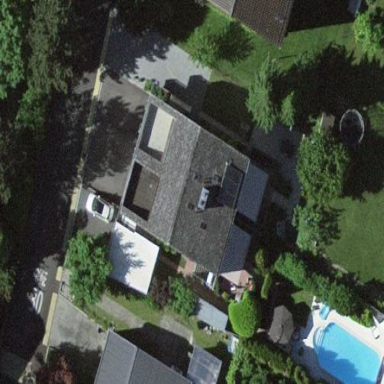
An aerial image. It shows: Flat-roofed house.